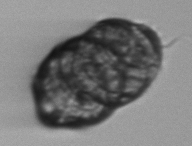
Label: Margalefidinium